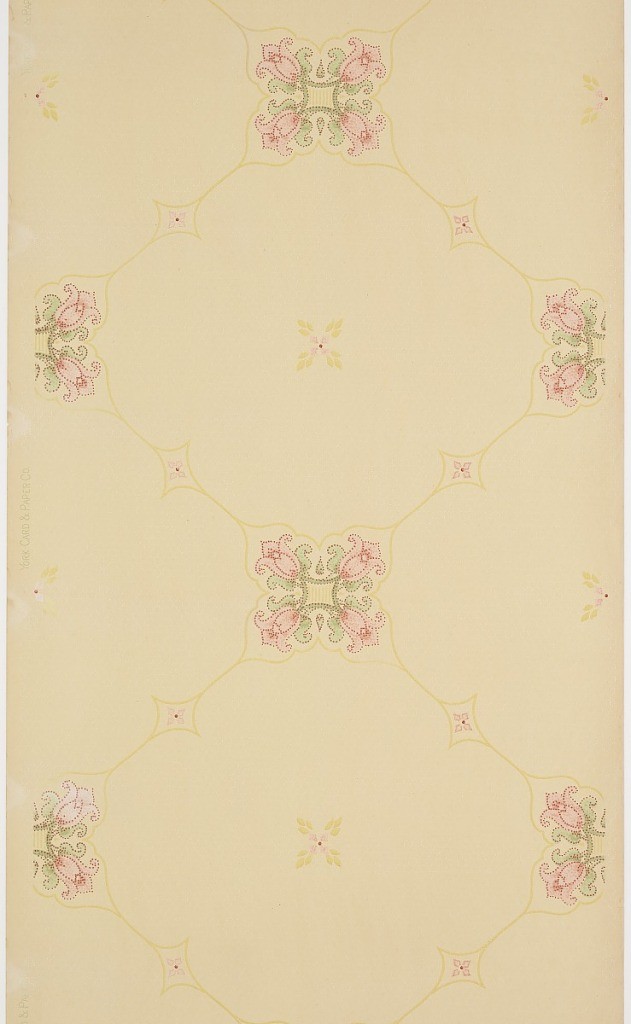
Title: Ceiling paper
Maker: York Card & Paper Co., 1891
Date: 1905–1915
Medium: Machine-printed paper, liquid mica
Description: On gray-blue ground, treillage in light brown-green with floral motifs composed of four pink tulips and green at interstices.